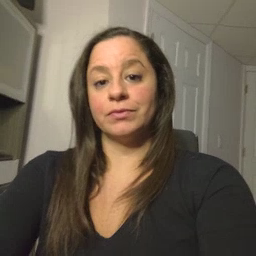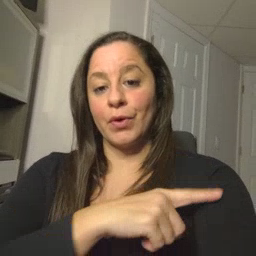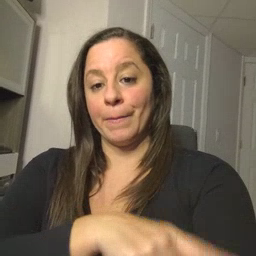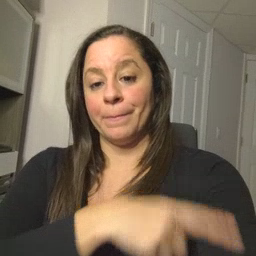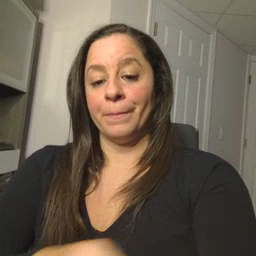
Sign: arm